Field crop: maize
Growth stage: 2
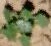
Species: chenopodium